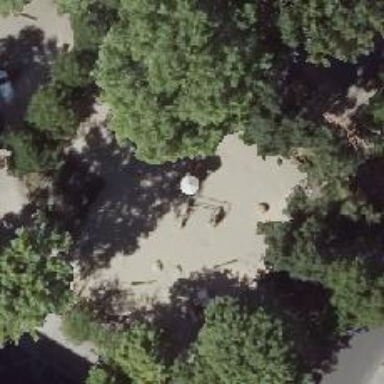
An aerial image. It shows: Playground featuring climbing frame.